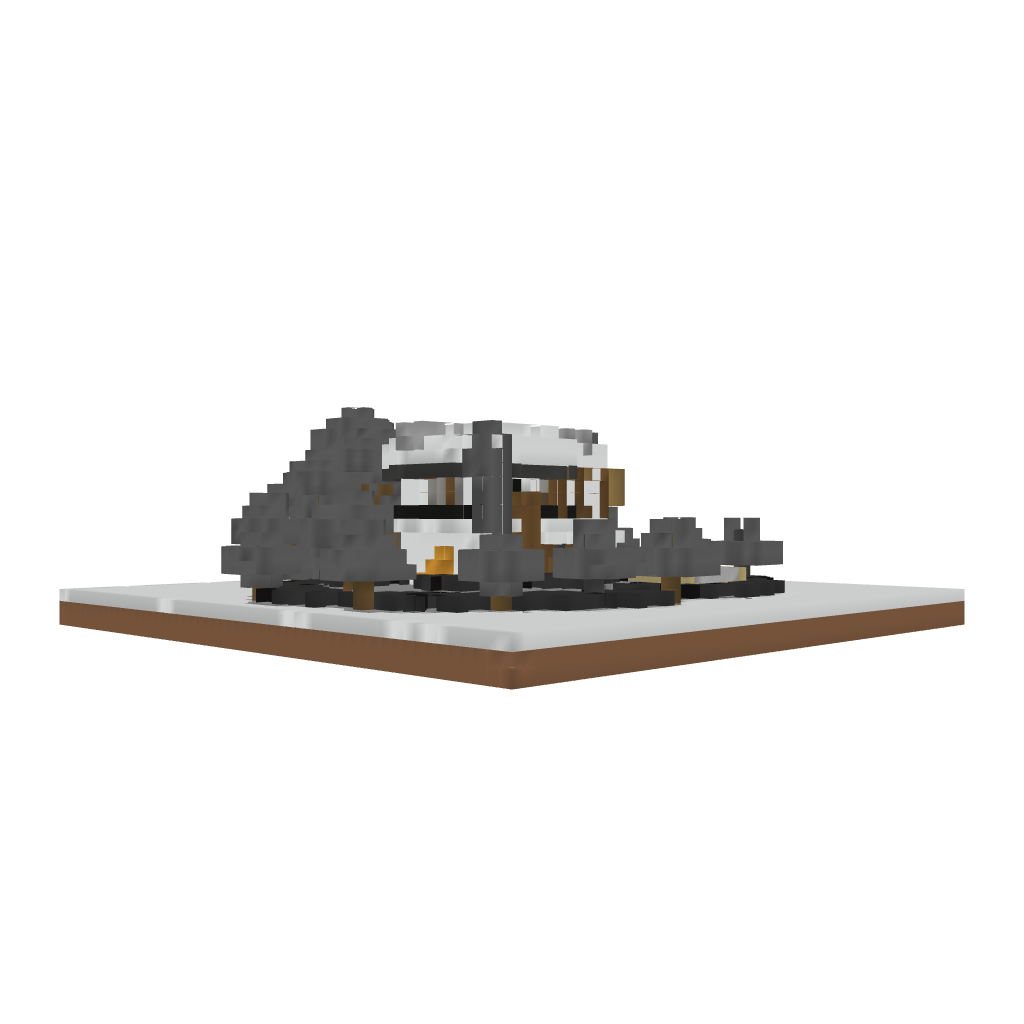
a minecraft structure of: Luxury House #5